Brain MRI, t1w sequence, axial 2D slice.
Patient: age 34, sex F, weight 95 kg, height 1.95 m
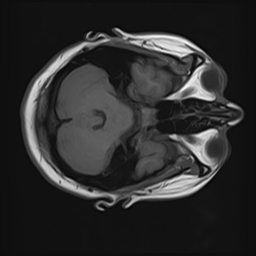